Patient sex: M
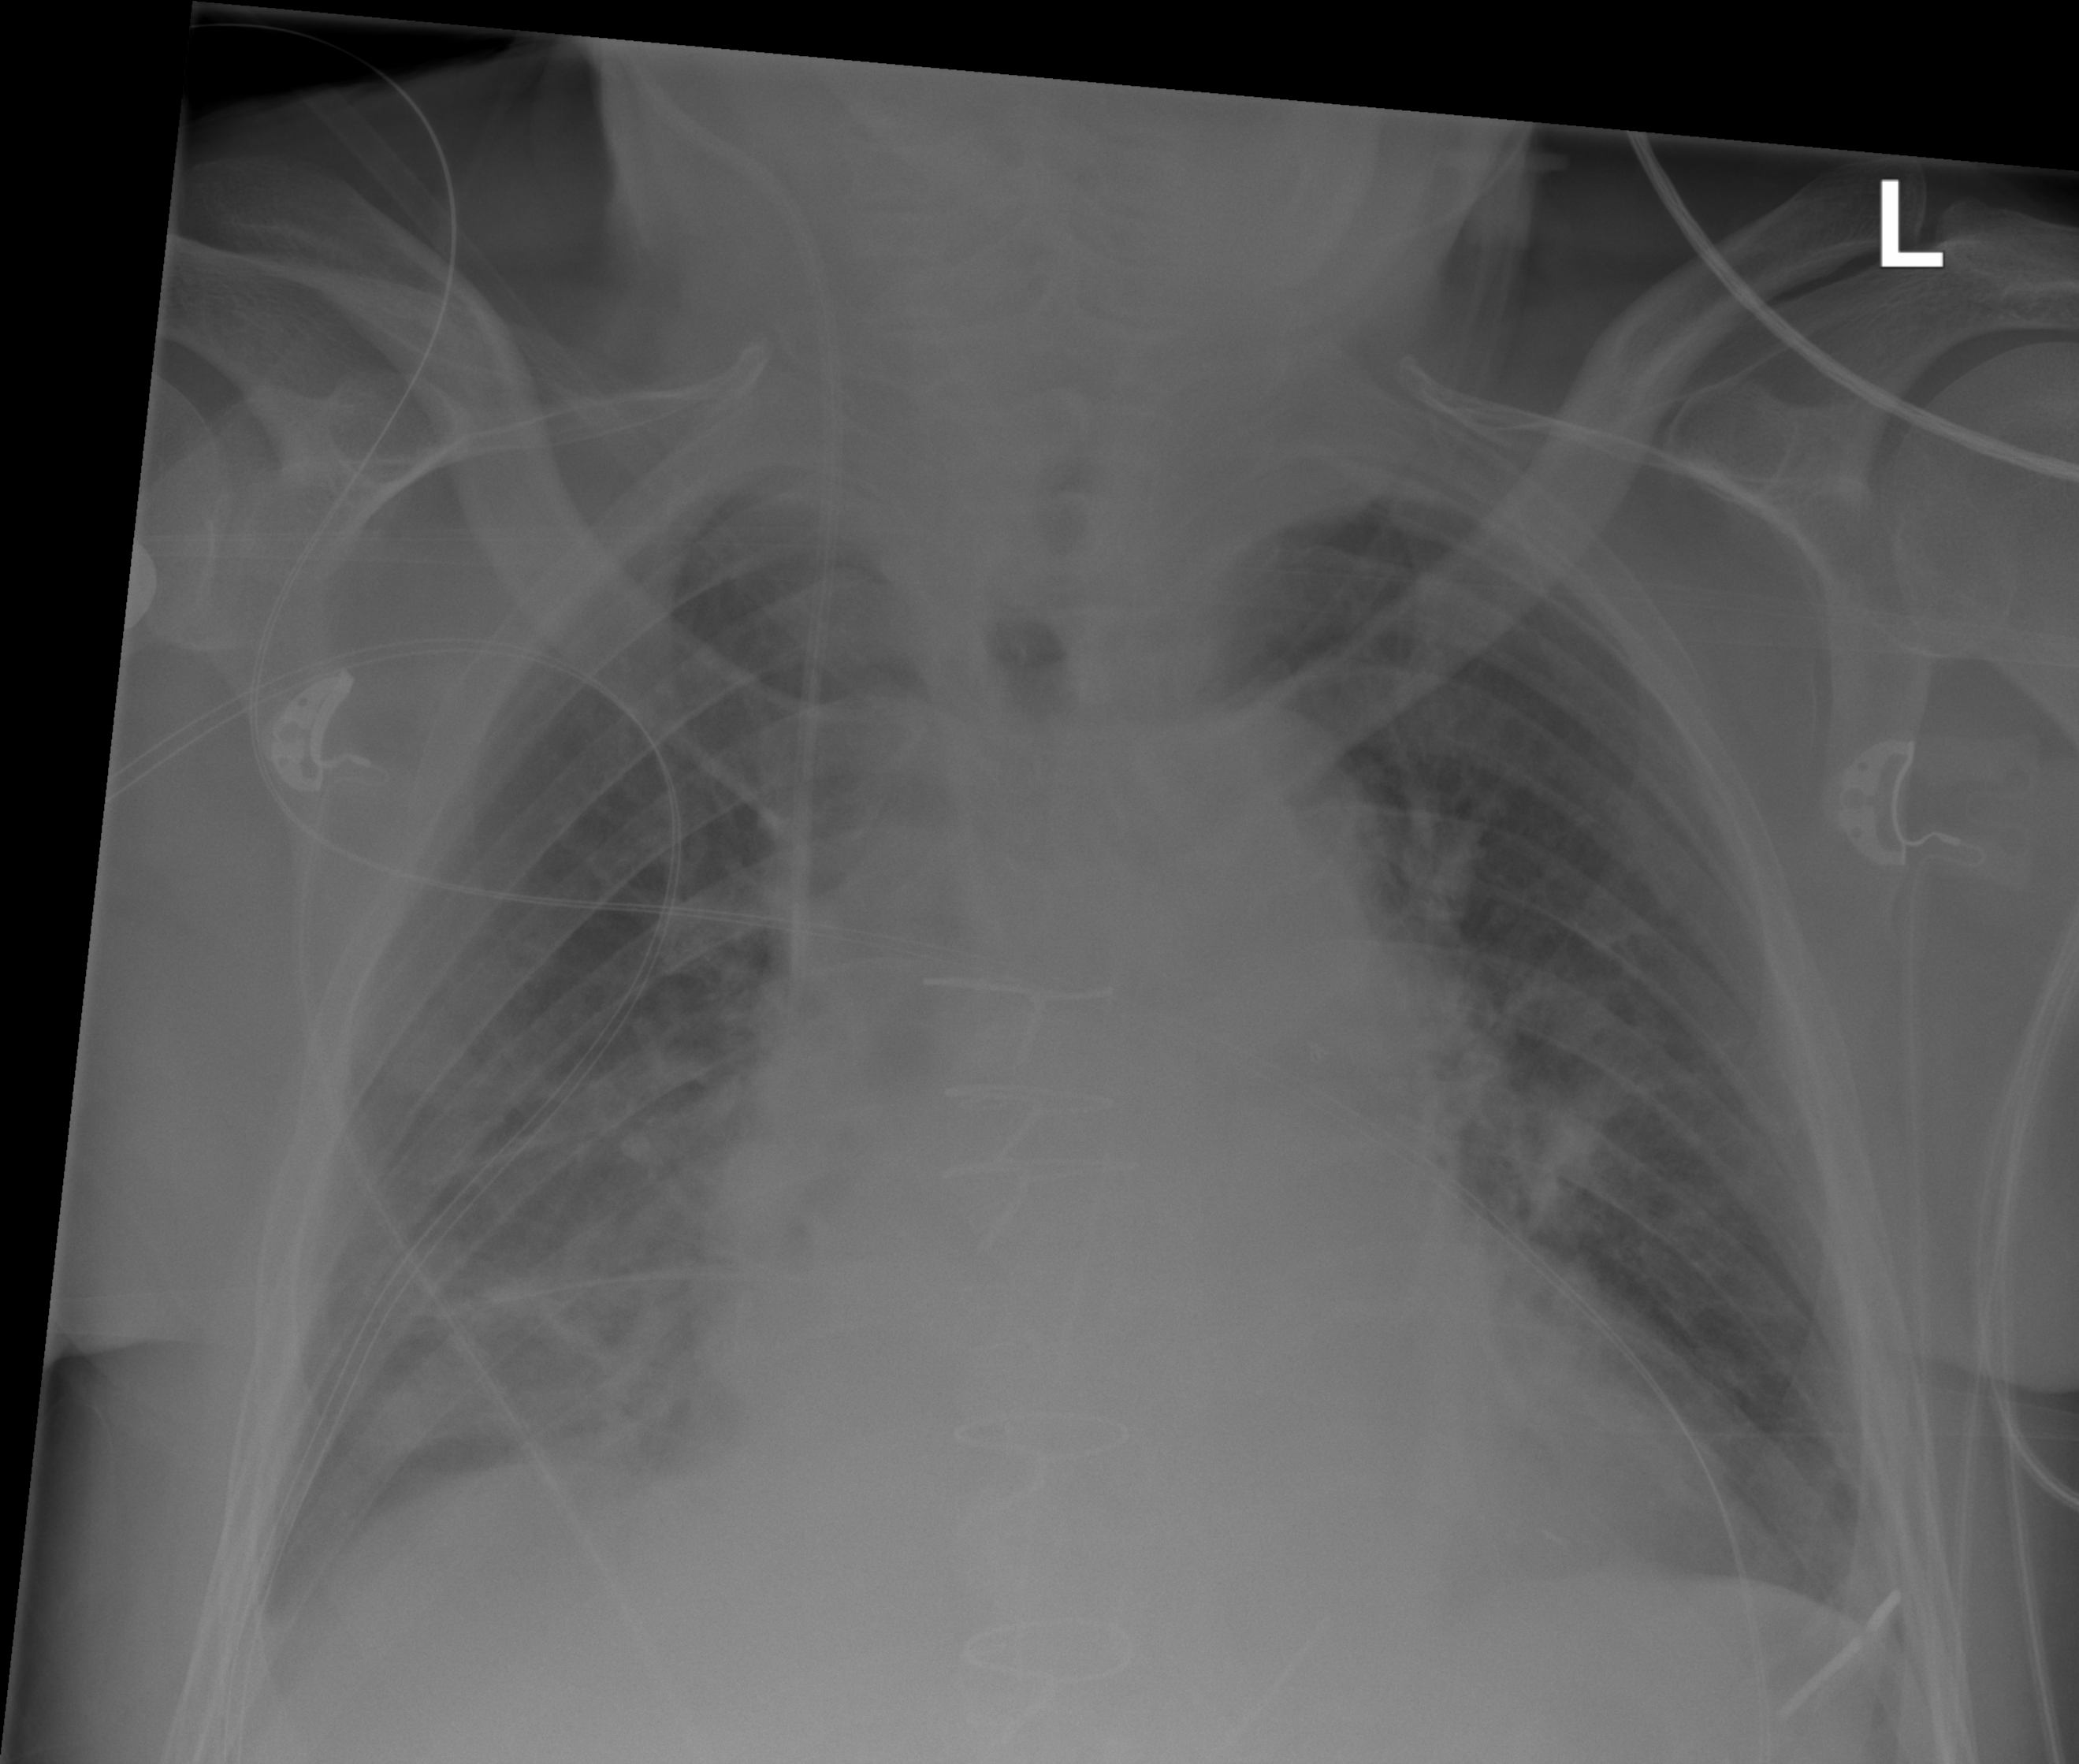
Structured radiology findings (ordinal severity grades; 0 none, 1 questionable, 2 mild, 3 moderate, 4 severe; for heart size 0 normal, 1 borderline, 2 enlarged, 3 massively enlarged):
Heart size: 2
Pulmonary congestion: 2
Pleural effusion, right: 1
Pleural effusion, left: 0
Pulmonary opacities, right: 2
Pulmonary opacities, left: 2
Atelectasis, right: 2
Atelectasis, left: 2